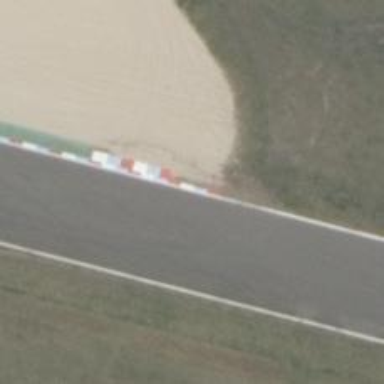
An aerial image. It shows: Kerb raceway.